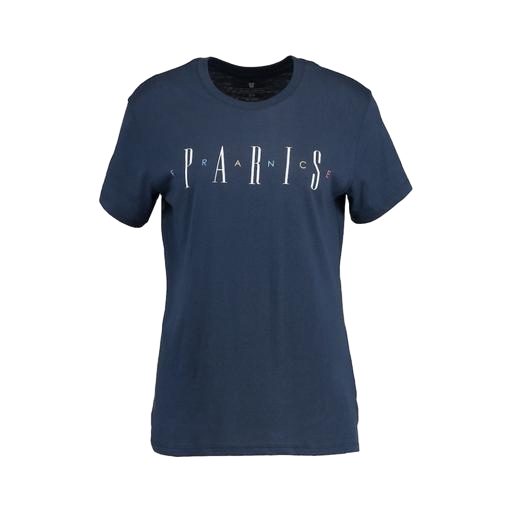
la vie paris motif tee, blue plus size printed t-shirt only macy, blue t-shirt only macy, white background